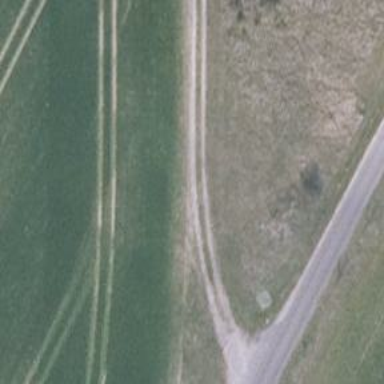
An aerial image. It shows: Track with grade 3 surface.